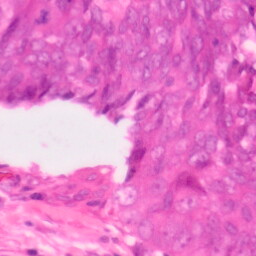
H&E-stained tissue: Colon